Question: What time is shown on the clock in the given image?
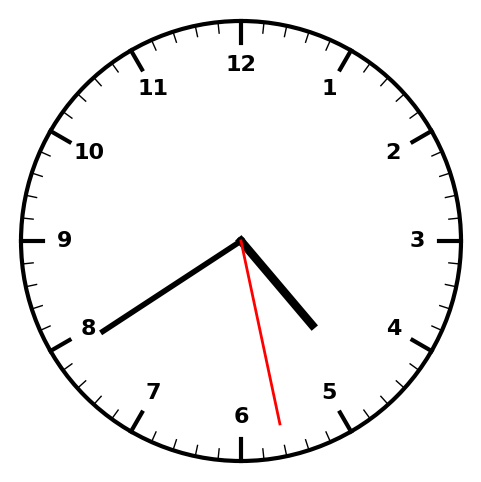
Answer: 04:39:28